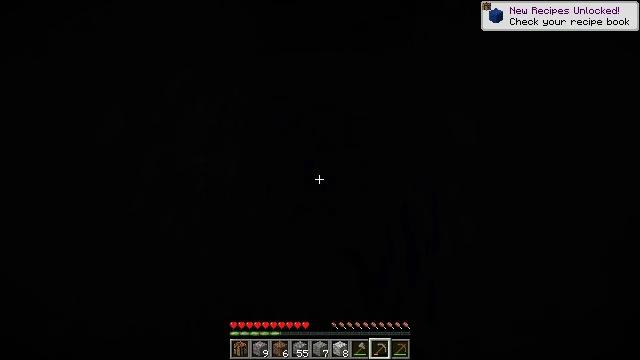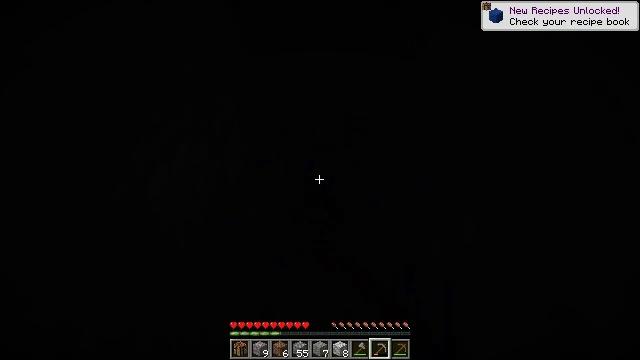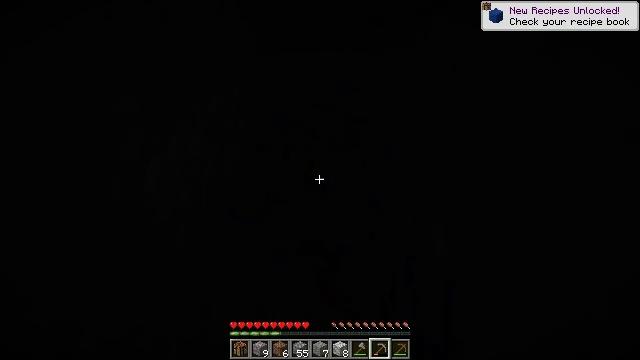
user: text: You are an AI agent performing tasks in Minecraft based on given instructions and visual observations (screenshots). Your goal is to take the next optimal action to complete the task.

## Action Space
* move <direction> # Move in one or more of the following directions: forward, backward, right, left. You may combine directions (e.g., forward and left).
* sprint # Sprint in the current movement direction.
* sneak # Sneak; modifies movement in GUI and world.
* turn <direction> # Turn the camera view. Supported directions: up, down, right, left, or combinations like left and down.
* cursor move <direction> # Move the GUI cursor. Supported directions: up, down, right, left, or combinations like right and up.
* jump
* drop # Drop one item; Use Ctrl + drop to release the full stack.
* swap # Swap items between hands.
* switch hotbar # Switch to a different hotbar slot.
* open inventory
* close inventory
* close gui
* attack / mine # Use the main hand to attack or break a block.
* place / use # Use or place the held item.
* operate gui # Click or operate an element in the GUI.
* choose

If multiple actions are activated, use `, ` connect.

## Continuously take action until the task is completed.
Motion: motion action
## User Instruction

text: Collect lapis ore for enchanting.
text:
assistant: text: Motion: move forward, turn down, attack / mine
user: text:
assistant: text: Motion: turn down, attack / mine
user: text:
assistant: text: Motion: attack / mine